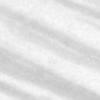
Label: change